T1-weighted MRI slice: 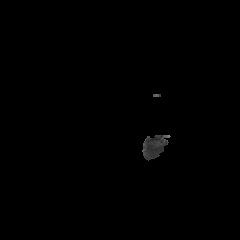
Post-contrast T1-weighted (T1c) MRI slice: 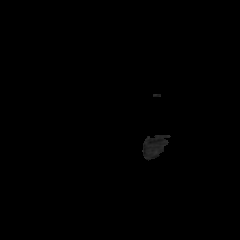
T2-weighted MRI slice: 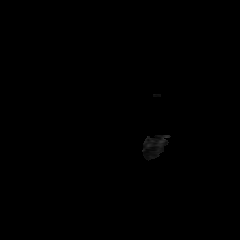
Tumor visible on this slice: no